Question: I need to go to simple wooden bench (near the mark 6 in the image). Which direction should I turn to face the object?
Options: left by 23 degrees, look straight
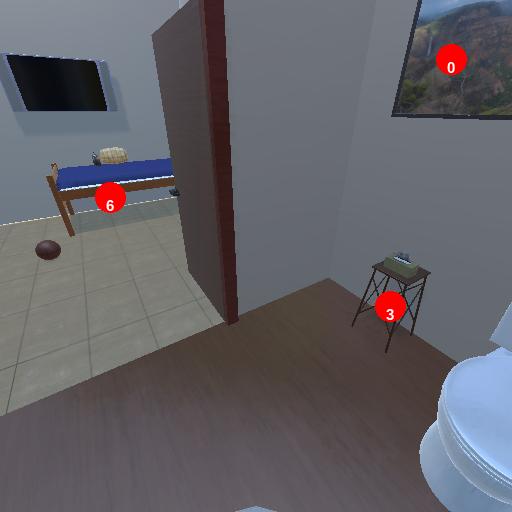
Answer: left by 23 degrees